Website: macys
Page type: account-selection
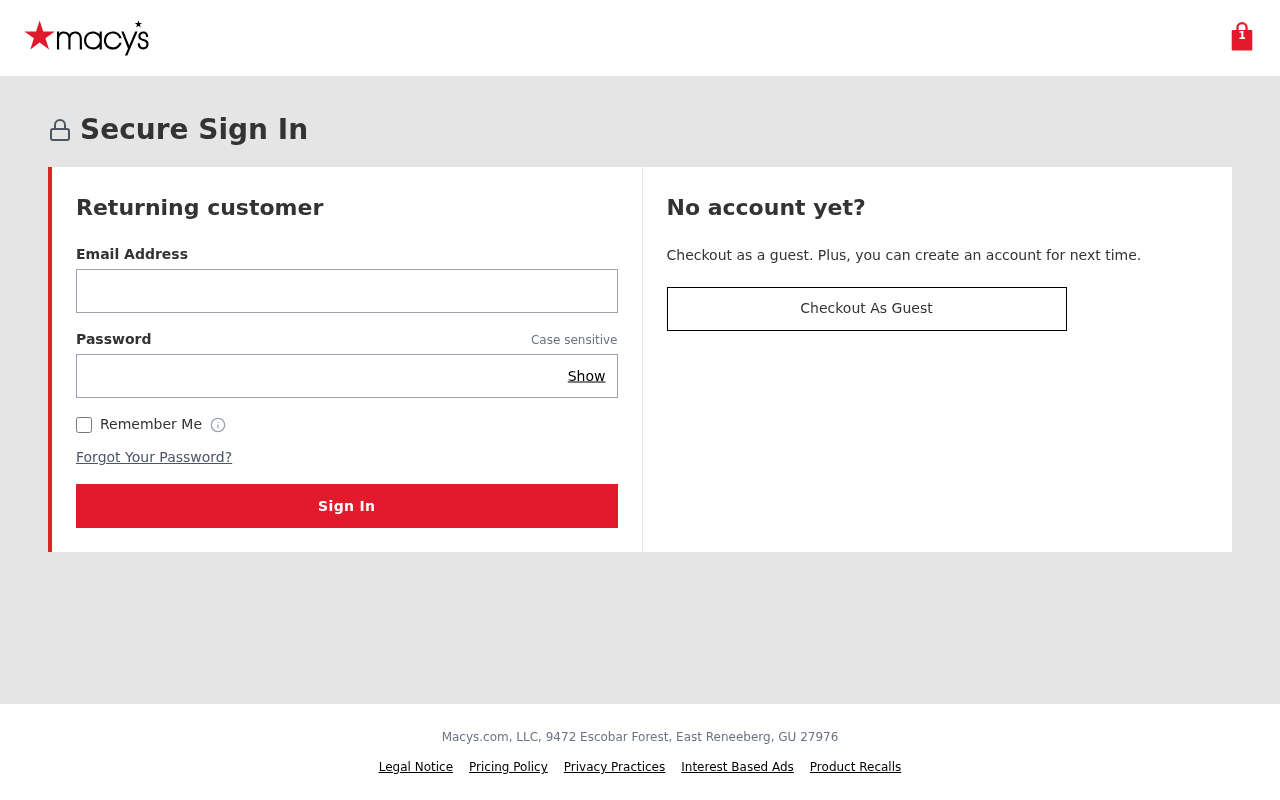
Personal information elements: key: PII_EMAIL
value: claireblack@gmail.com
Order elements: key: ORDER_NUM_ITEMS
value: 1